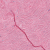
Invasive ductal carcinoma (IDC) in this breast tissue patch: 1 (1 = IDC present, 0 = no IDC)